Question: I have text that I need to link to where you click on it and an iframe window pops up with the content from an external site. I have found code that when I use it, a box appears above the text and the content shows in the box when clicked. But I need it to not show anything until the link is clicked.
'''
<iframe name="book" src="https://www.timetrade.com/book/9PK2K"></iframe>
<a href='https://www.timetrade.com/book/9PK2K' target="book">Book Now!</a>
'''
This is the code I used to try to get it to link to a pop up iframe window but it showed a box above the text.

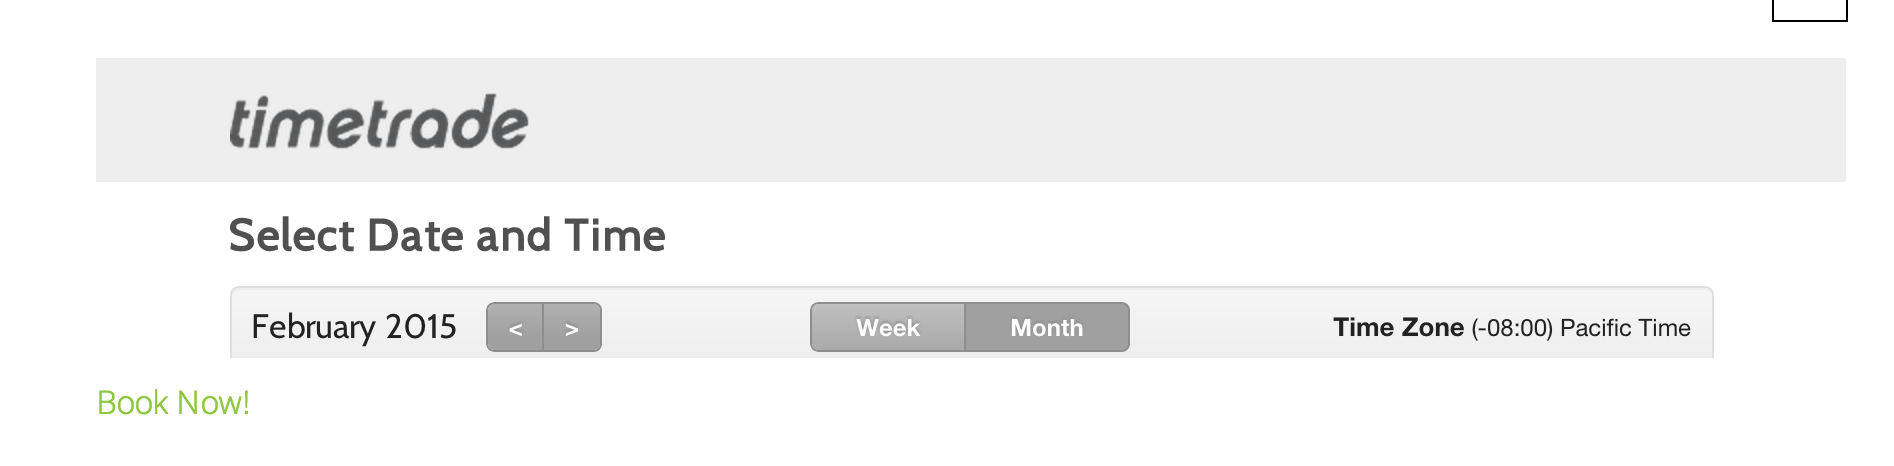
Answer: You'll need to use some javascript for this.
A simple onClick() method that sets the display to 'Block' and 'None' to display and hide, respectively, should do the trick.
The javascript would set style.display="none" by default, and the onClick will be written to set style.display="block" or some un-hidden attribute.
Check out this <URL> for onClick
and <URL> for using javascript to show/hide DOM objects.
Good luck!